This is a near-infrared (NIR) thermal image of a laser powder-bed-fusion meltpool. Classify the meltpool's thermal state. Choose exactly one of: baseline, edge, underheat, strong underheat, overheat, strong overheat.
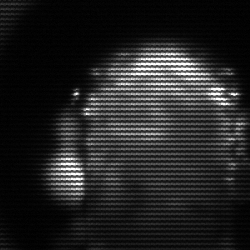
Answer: baseline